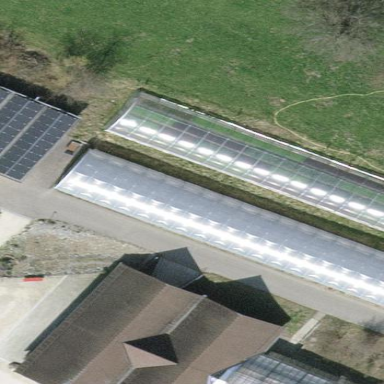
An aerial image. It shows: Greenhouse.